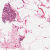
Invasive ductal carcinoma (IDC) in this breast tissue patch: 0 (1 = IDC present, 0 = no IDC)